Question: I am trying to reduce the throughput to 3 rows/s. I tried searching for this online but didn't find much. Can anybody help?
My current job looks like this:

Or is it possible to limit tHTTPRequests in the component?
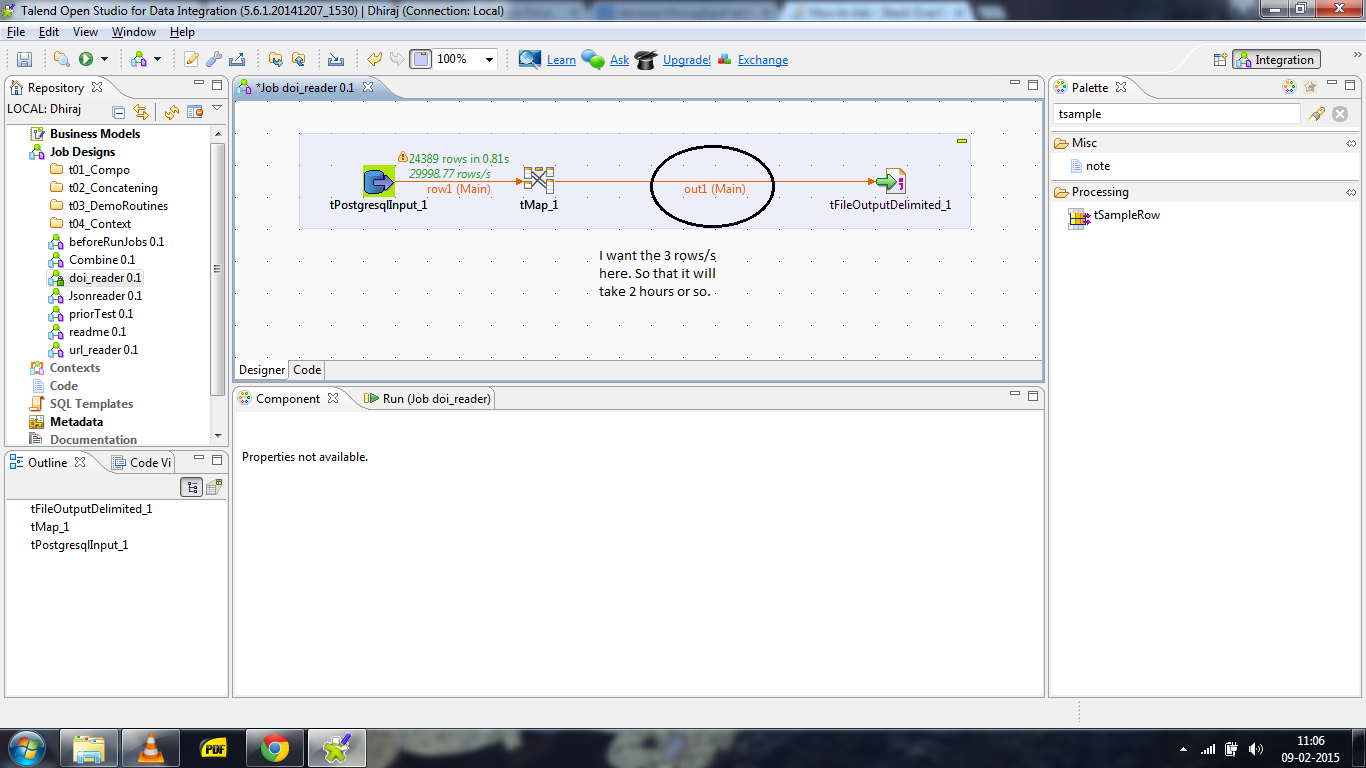
Answer: For this you will want to use the <URL> that will introduce a wait time per row.
The wait time is in seconds but you might be able to use a floating point value (eg. '0.3333'). Otherwise you'll be limited to 1 row/s.
If you can't use a floating point value in the tSleep configuration and you absolutely need 3 rows per second then you could use a tJavaRow component that passes everything in the input to the output but also uses this snippet of Java code:
'''
Thread.sleep(333);
'''
This will sleep the running thread for 333 milliseconds on each row of data being passed through the component and give you roughly 3 rows per second (minus actual processing time which in this case should be minimal).